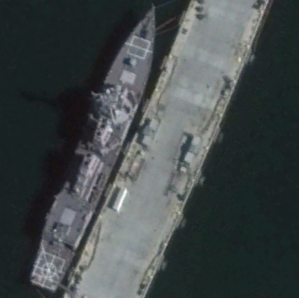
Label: destroyer